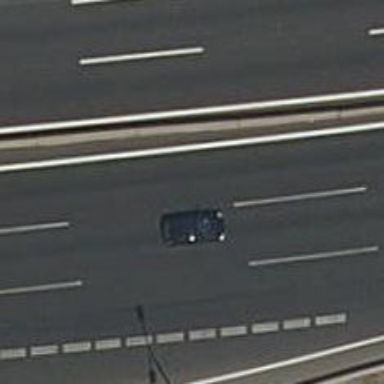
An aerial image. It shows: View of motorway.